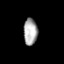
Tissue: prostate
Cell type: T cells
Senescence score: 0.2482
Nuclear area (px): 363
Mean DAPI intensity: 170.603